Question: I have created a somewhat complete application which allows me to create a map (.txt file with information about all the points of the map), load it and draw it.
My solution for this was, inside the windows forms application, to put a panel (since I need to be able to move on map) and inside that panel pictureboxes(since I want to put a background image and image on them) that represent points of map in size 50x50 pixels. The problem I am facing now is increased load time for my application, since I am loading pictures into the pictureboxes...
Does anyone have any alternative suggestion to what I have been attempting?
Visual representation might help:

The code, as requested: (well, some of it)
'''
private void Load_Map()
{
for (int i = Y - 12; i < Y + 12; i++)
{
if ((i >= 0) & (i < Int32.Parse(MP.Mheight)))
{
string Line = xline[i];
for (int j = X - 12; j < X + 12; j++)
{
if ((j >= 0) & (j < Int32.Parse(MP.Mwidth)))
{
int X = i * Int32.Parse(MP.Mwidth) + j;
int Z = Int32.Parse(Line[j].ToString());
Map_Location[X] = Z;
Color H = new Color();
Map_Point(j, i, Map_Height(Z, H), 50);
}
}
}
}
}
'''
Creating points:
'''
private void Map_Point(int X, int Y, Color H, int Point_Size)
{
PictureBox MP = new PictureBox();
MP.Name = Map_Coordinates(X, Y);
MP.Size = new Size(Point_Size, Point_Size);
MP.Location = new Point(Y * (Point_Size + 1) + 4, X * (Point_Size + 1) + 4);
MP.BackColor = H;
Control MW = this.Controls["WorldMap"];
MW.Controls.Add(MP);
}
'''
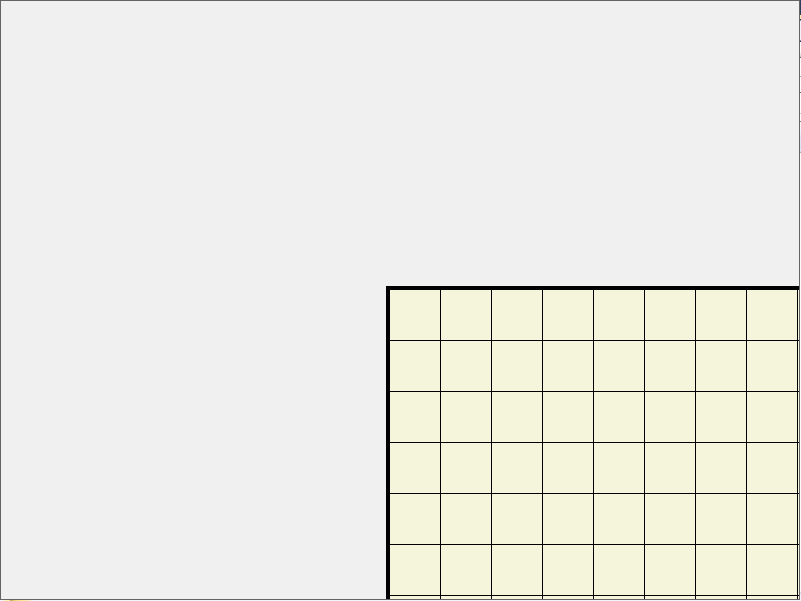
Answer: You'll be better off creating a custom control by deriving from 'System.Windows.Forms.Control' and overriding the 'OnPaint' method and doing your own drawing and handling click events yourself.
Using a large number of WinForms controls the way you're doing is an exercise in pain, as WinForms will create a 'hWnd' object for each control, and WinForms doesn't scale too well, unfortunately.